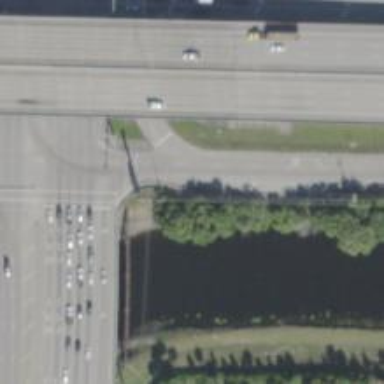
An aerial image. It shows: Trunk link highway.